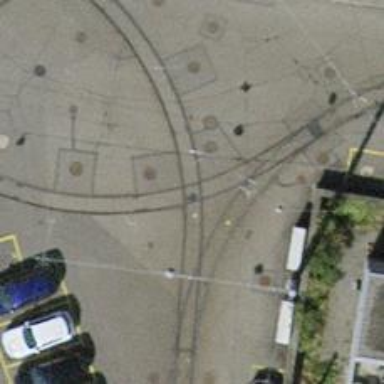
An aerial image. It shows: Railway crossing.